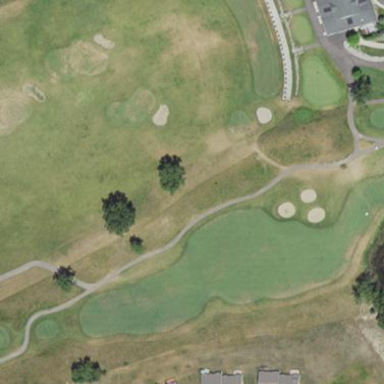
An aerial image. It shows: Area with grass used as rough in golf course.